Question: Find the lowest common multiple of all numbers in the 25-square grid
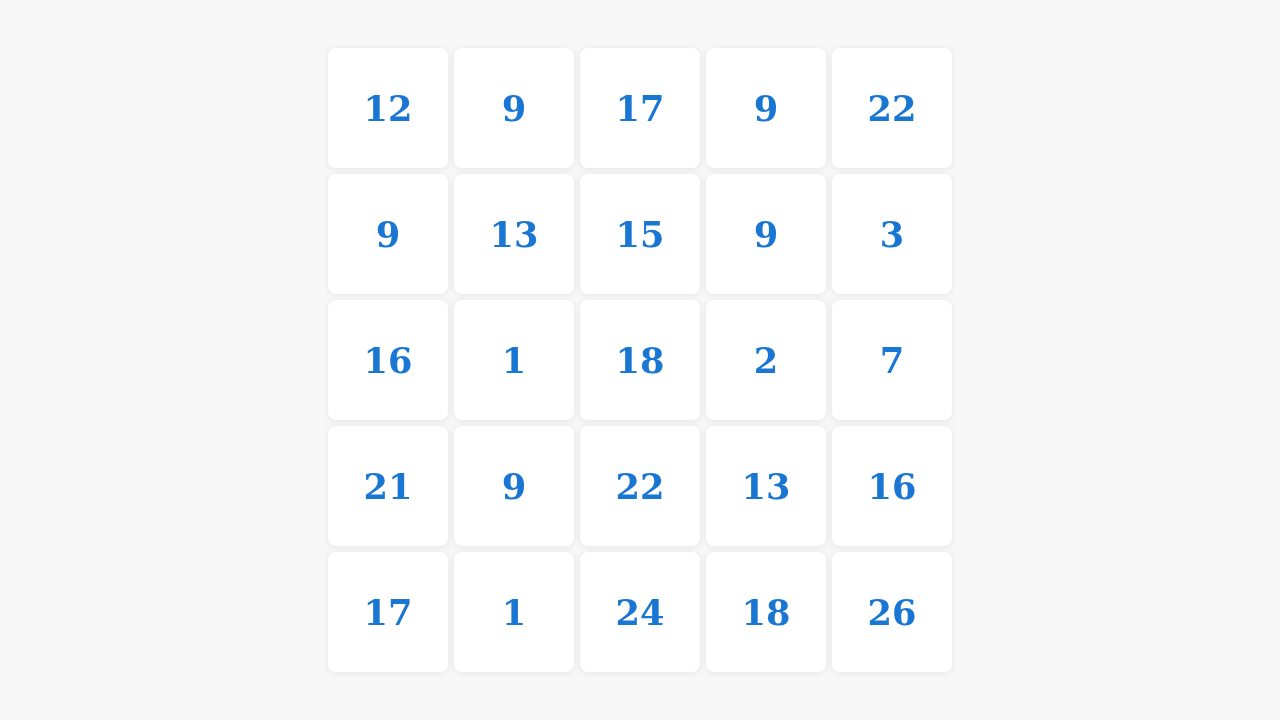
Answer: 12252240